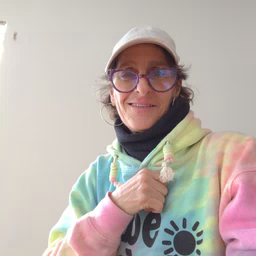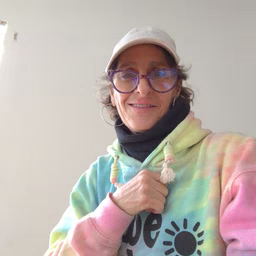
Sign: quiet